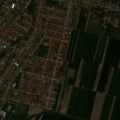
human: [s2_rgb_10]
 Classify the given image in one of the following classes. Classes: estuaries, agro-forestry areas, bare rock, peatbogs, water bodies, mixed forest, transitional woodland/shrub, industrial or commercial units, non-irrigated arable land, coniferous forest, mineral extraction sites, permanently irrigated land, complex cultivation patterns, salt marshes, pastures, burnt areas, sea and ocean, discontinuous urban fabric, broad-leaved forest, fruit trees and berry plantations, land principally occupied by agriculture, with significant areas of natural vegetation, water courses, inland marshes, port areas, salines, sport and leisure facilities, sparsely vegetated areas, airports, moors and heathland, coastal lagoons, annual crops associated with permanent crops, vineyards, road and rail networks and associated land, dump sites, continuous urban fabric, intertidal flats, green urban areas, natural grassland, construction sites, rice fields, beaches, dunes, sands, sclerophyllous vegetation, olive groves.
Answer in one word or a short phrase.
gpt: discontinuous urban fabric, non-irrigated arable land